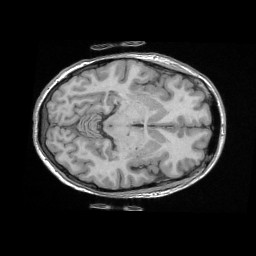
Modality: T1w
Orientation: axial